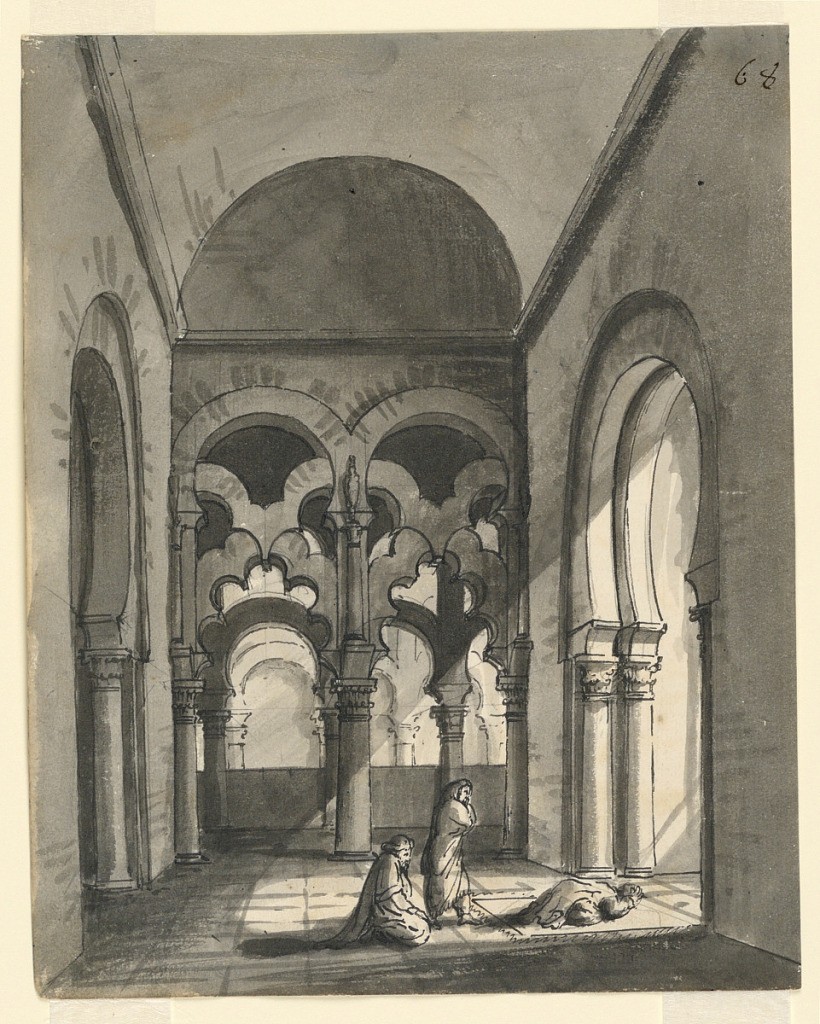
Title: Stage Design, Interior of Oriental Temple
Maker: Romolo Achille Liverani, Italian, 1809 - 1872
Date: early 19th century
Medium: Pen and sepia ink, brush and wash on paper
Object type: Drawing
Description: Vertical rectangle. Temple in Islamic style with three figures worshipping in prostration, one bowing on rug.